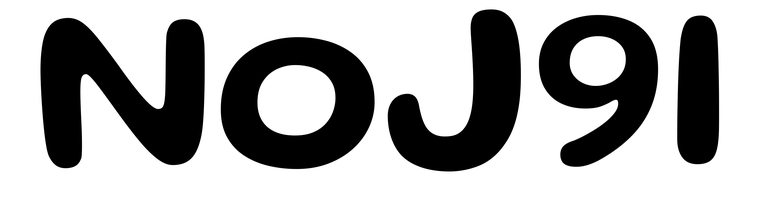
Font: Gluten_Medium